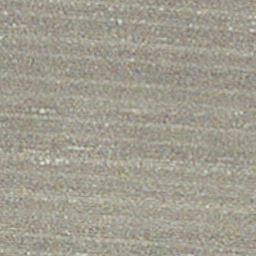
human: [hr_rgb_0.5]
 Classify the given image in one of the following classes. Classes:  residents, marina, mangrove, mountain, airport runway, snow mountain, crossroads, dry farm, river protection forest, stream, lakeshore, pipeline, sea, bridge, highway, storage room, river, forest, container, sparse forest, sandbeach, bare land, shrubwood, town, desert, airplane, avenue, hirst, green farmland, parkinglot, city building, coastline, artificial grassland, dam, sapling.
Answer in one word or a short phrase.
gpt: dry farm